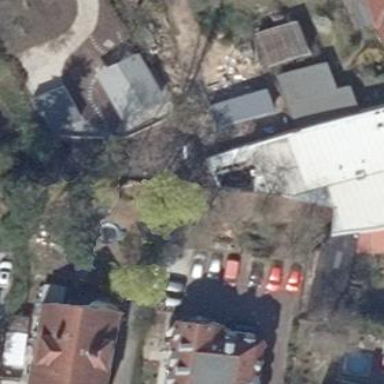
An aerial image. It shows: Group of garages.